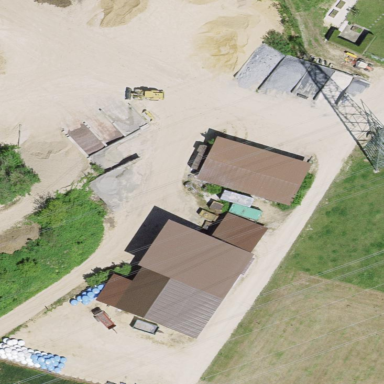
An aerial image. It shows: Farmyard area.